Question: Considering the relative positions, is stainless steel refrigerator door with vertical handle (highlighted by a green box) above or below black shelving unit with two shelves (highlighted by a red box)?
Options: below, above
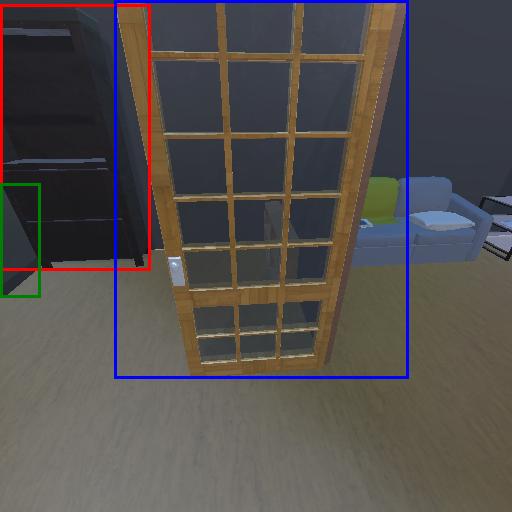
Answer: below